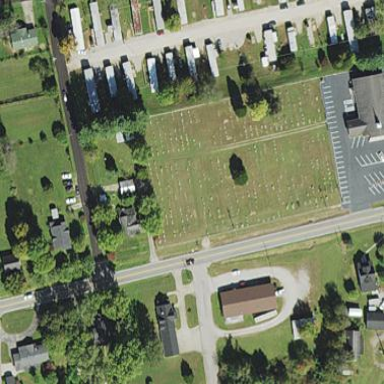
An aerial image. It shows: Cemetery.